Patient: sex F, age 39
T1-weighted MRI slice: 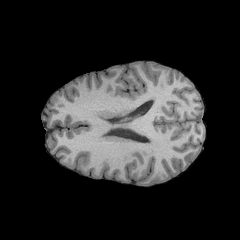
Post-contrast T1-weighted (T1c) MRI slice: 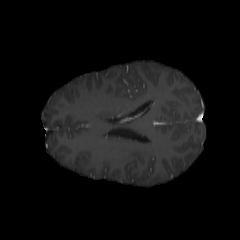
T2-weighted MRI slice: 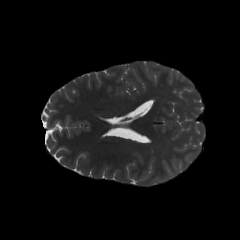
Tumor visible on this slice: no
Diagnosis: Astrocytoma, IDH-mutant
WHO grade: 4